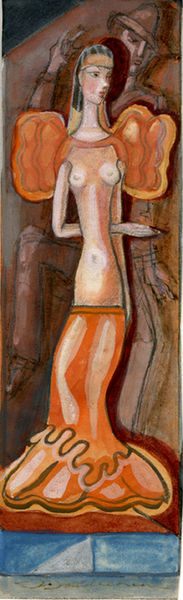
Titel: The Topless Angel
Künstler: Sergei Iur'evich Sudeikin
Standort: Amherst (Massachusetts, USA)
Institution: Mead Art Museum, Amherst College
Schlagwörter: beige, blau, blue, hands, hat, oil, red, white, arm, black, dress, face, female, gray, hair, modern, nose, painting, skirt, woman, brown, hand, angel, frau, man, naked, nude, rock, orange, male, gaze, shadow, couple, wings, abstract, mann, arms, vest, watercolor, back, pastel, hut, bare, impressionist, top, finger, fingers, breasts, chest, long, mädchen, flapper, tan, pedestal, dance, dancer, dancing, bellybutton, navel, stomach, button, veil, surreal, dancers, braun, ruffle, age, brust, flügel, belly, topless, boobs, tits, behind, sheer, waist, brüste, flamenco, revealing, jazz, absurdism, seethrough, dancr, skirtr, ozeanisch